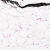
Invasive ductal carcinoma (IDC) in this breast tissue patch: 0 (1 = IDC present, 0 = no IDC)